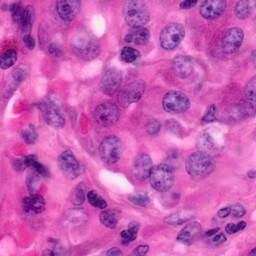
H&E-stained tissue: Pancreatic